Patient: sex M, age 19
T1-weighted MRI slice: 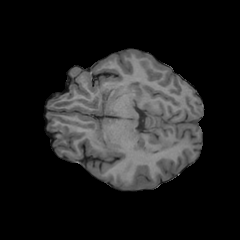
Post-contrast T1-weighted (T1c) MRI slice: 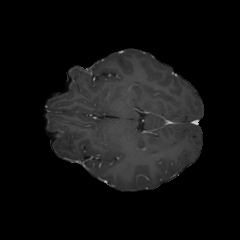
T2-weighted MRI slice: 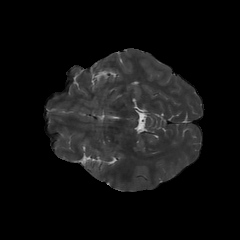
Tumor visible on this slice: no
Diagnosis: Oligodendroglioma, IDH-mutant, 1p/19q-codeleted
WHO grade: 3